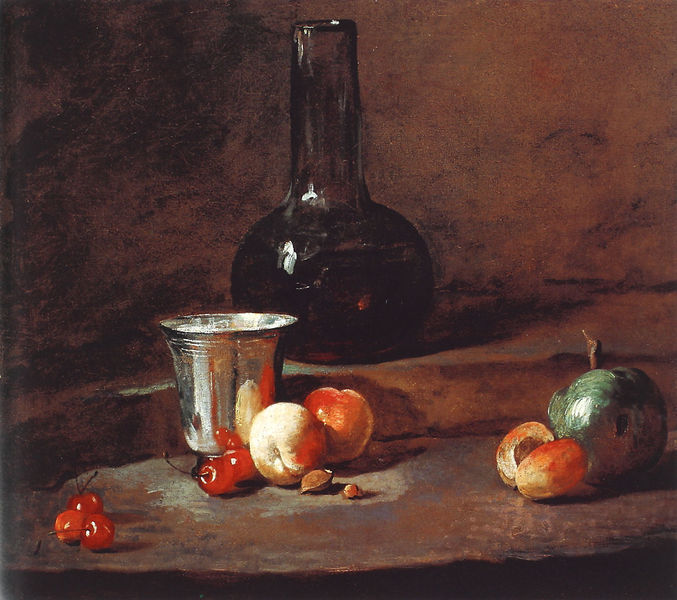
Titel: Halb mit Wein gefüllte Karaffe, Silberbecher, fünf Kirschen, zwei Pfirsiche, eine Aprikose und ein grüner Apfel
Künstler: Jean-Baptiste Siméon Chardin
Institution: St. Louis, The St. Louis Art Museum
Schlagwörter: gemälde, haut, schatten, wasser, braun, glas, licht, orange, pastell, schwarz, tisch, zeichnung, obst, rot, flasche, silber, bild, öl, spiegelung, rund, früchte, krug, stilleben, stillleben, vase, apfel, wein, metall, becher, kirschen, stiele, gefäß, glasvase, kerne, karaffe, rotbraun, pfirsich, aprikose, aprikosen, mandel, nektarine, pfirsiche, napf, kirsche, nuss, kern, pfirsische, metallbecher, ölgeälde, marille, apfek